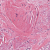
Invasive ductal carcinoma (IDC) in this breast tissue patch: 1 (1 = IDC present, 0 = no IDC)